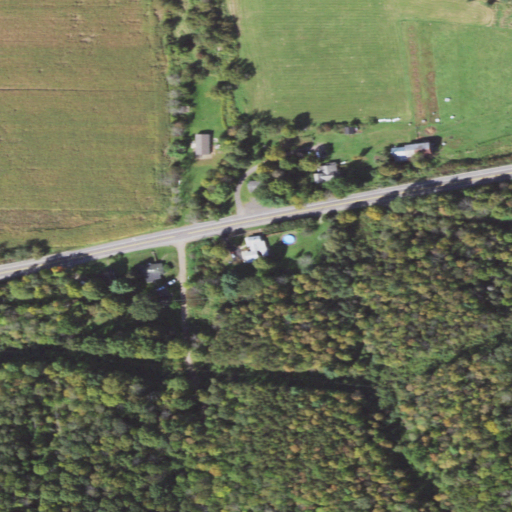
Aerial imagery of valley in Pennsylvania named Gee Hollow containing mixed forest, pasture, deciduous forest, cultivated crops, open development, low intensity development, evergreen forest, medium intensity development, woody wetlands, and herbaceous wetlands